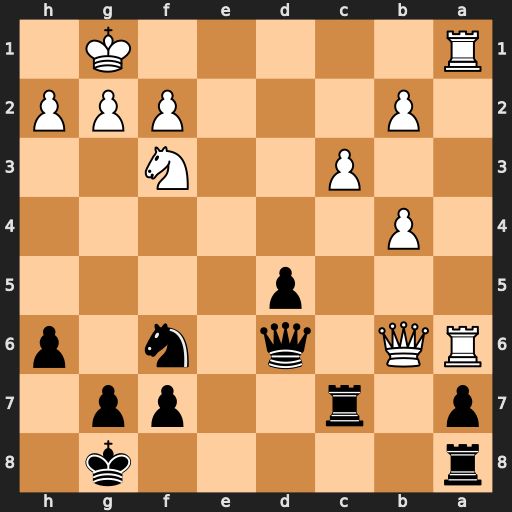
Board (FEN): r5k1/p1r2pp1/RQ1q1n1p/3p4/1P6/2P2N2/1P3PPP/R5K1
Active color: b
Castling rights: -
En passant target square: -
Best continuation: axb6 Rxa8+ Kh7